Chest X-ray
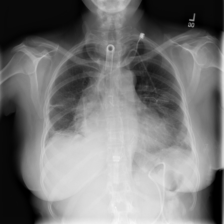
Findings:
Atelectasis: positive
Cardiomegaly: negative
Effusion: negative
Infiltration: negative
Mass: negative
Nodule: negative
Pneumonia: negative
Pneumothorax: negative
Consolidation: negative
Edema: negative
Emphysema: negative
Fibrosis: negative
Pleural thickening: negative
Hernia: negative